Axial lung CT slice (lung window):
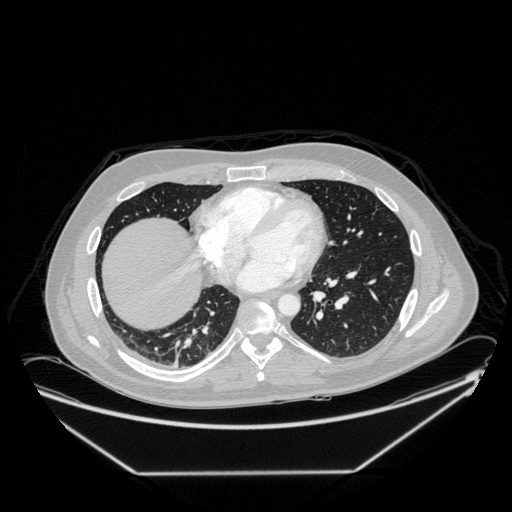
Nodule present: no